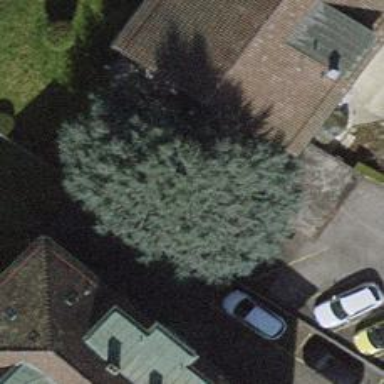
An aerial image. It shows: Garage.